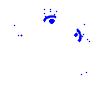
Particle: electron